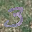
Label: 3